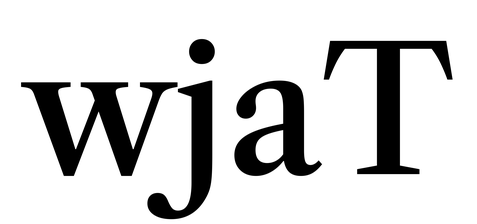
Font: LibreCaslonText_Medium